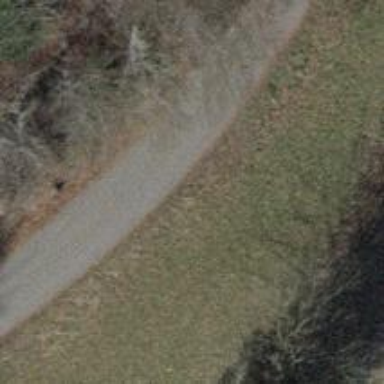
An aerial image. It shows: Unclassified road with asphalt surface.